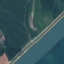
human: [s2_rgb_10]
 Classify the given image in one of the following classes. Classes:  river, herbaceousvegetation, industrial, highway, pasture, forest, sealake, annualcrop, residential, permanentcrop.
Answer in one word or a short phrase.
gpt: River